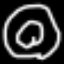
Label: donut